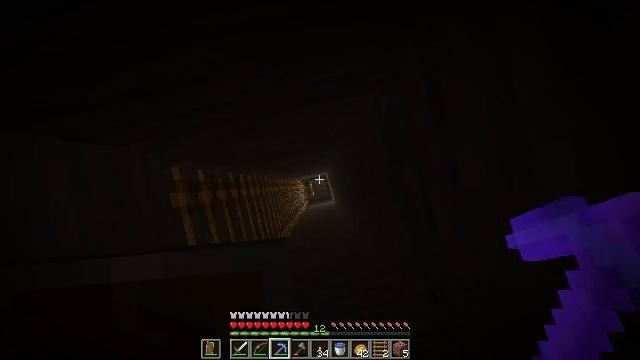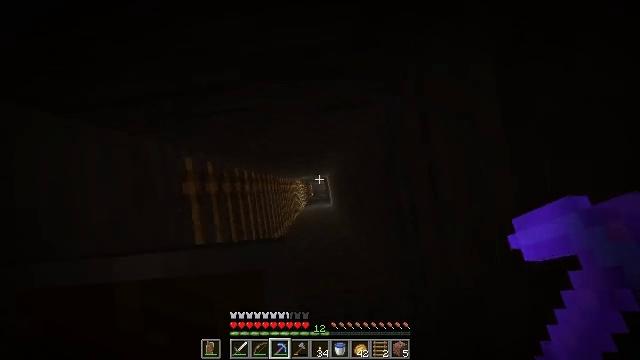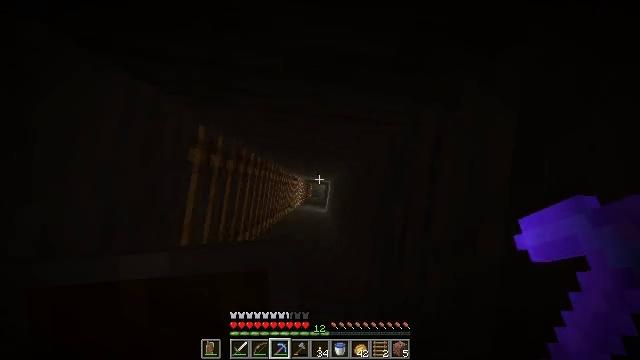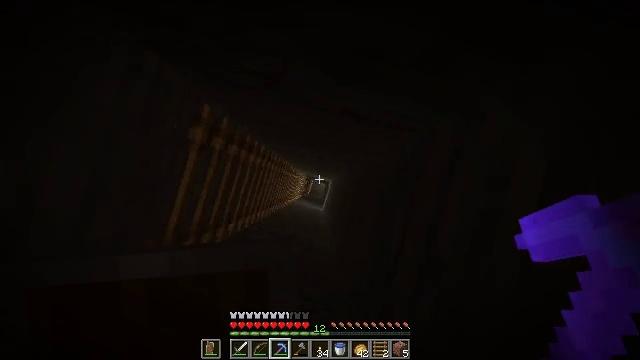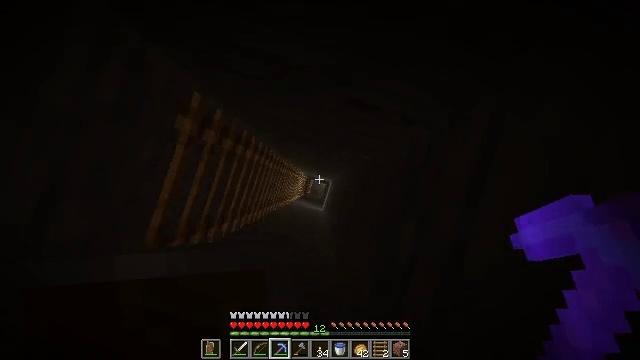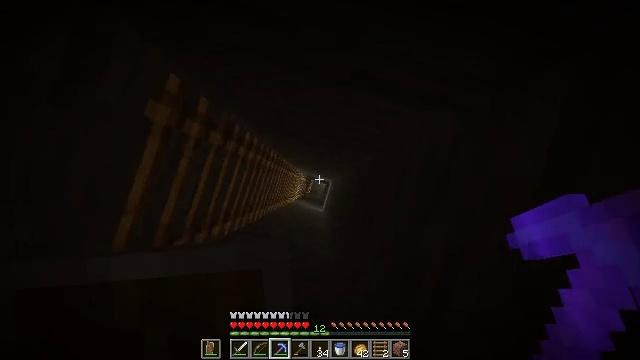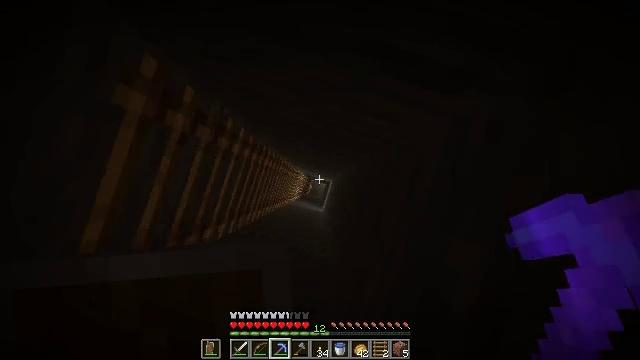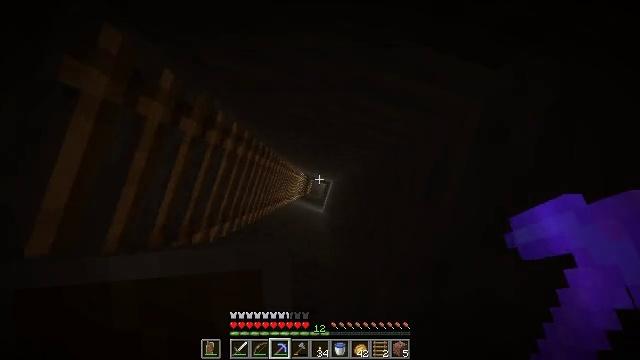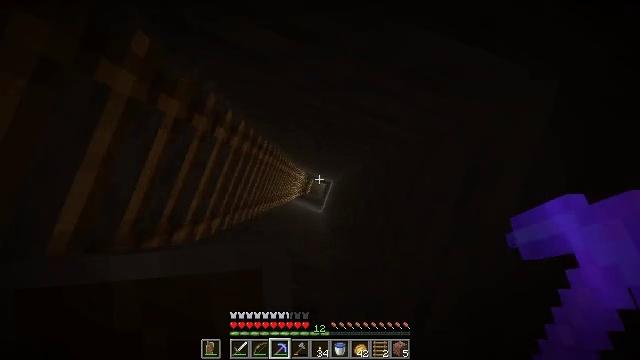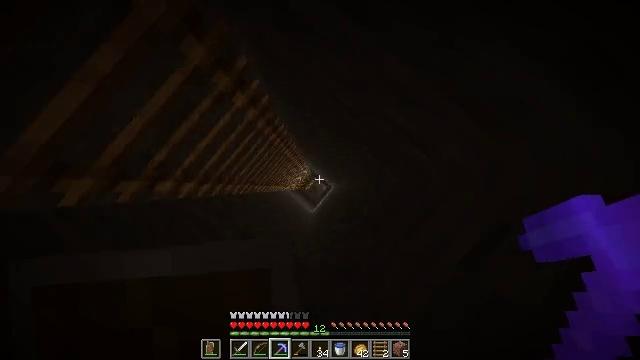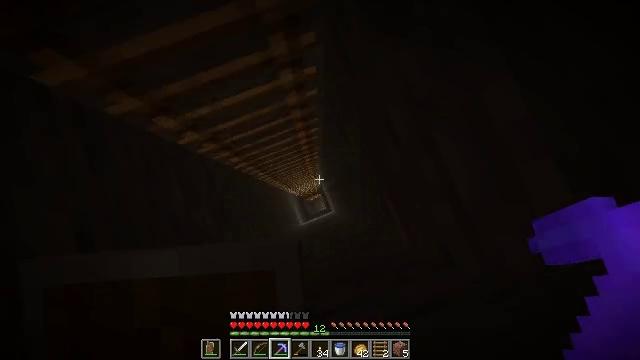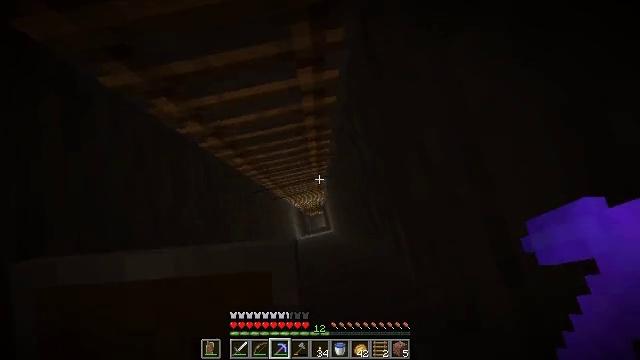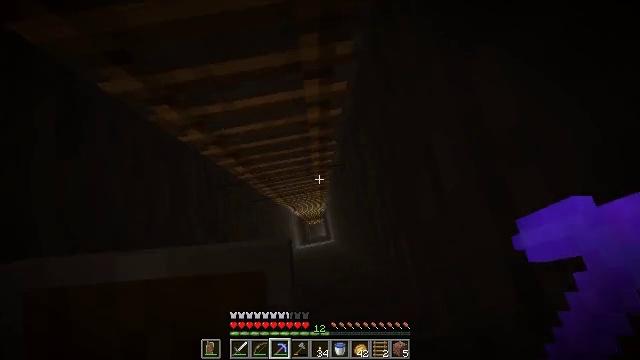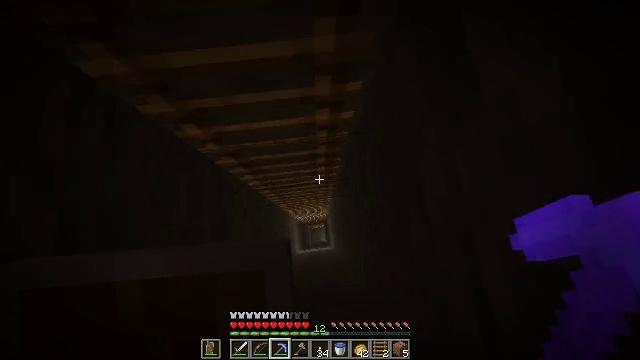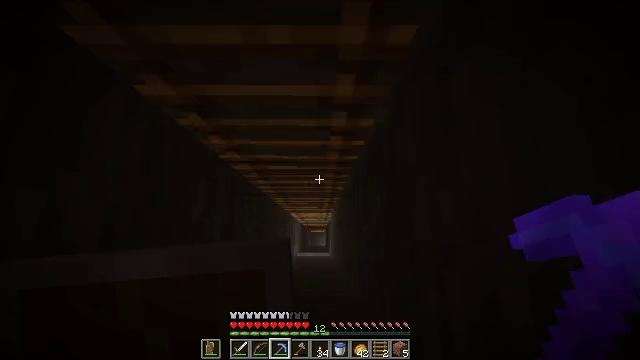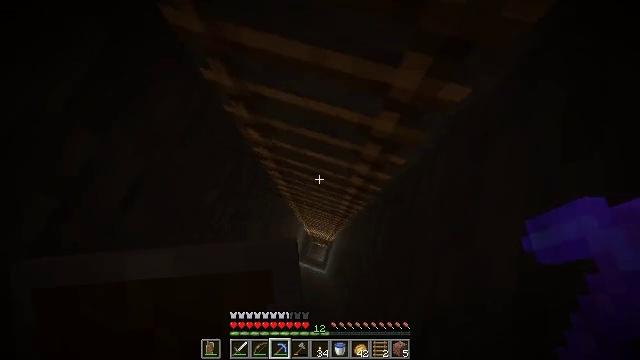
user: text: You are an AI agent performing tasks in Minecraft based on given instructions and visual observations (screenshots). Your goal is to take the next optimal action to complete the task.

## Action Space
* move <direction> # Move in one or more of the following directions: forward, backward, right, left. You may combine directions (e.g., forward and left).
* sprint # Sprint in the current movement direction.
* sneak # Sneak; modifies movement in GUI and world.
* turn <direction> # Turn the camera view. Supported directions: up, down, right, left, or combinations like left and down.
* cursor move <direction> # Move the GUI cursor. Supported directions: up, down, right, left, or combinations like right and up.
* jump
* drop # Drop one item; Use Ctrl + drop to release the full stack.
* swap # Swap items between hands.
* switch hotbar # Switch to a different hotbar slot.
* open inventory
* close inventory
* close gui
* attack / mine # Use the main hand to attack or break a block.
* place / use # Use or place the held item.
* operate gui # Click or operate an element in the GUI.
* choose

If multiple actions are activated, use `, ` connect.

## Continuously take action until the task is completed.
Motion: motion action
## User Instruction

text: Mine the ladder from the wall.
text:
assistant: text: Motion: turn left
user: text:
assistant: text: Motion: turn left
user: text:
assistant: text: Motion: turn left
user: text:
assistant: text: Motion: turn left
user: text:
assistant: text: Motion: no_op
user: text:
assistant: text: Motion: no_op
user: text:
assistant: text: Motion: no_op
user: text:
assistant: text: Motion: turn left
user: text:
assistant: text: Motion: turn left
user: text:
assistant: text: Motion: turn left and up
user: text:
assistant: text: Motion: move forward, turn left and up
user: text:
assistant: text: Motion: move forward, turn left and up
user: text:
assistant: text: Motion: move forward, turn left
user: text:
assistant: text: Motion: turn left
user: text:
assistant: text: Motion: turn left and up
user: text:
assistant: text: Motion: turn left and up
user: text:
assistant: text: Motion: no_op
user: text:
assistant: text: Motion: no_op
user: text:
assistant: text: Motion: no_op
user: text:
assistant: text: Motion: no_op
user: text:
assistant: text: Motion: no_op
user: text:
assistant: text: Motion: no_op
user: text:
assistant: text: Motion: no_op
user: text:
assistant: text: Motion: turn left and down
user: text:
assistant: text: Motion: turn left
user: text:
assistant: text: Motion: turn left
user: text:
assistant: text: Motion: turn left
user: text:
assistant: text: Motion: turn left
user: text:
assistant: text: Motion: turn left and down
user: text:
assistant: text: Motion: turn left and down